Question: Math has come on my way again and has defeated me. I need your help to regroup and attack again.

I've got a surfaceview and a circle as a bitmap. I need to rotate the bitmap as the user moves the finger around the circle edge. The faster the user slides, the more I need to rotate the image. Seems simple but not really easy to implement.
I need to calculate the angle on which to rotate the image on onDraw event. From what I've thought so far I need two things:
- the angle between new touched point and the old one. I've done a simple function that takes care of this:
'''
private int getAngleBetweenTwoTouchedPoints(double oldX, double oldY, double newX, double newY)
{
return (int) Math.abs(Math.atan2(newY - oldY, newX - oldX));
}
'''
the angle returned by this varies from 0 to 1 and I believe it is correct. By incrementing the image rotation matrix angle by this value I get a slow rotation, basically by 1 unit. So, there is a chance to work, but not ok yet.
- so, the second thing I may need is the speed with which the user slides the finger around the screen. So basically something like this:
rotationAngle += angleBetweenTouches+speed
Speed, or velocity as I saw it named is the problem in my case, considering that I don't move only on X or Y but around the circle. I have no idea how to calculate it. I saw VelocityTracker on Android help but I don't know how it could help.
So to recap: I need to be able to rotate the image as the user moves the finger around the image border. Even simpler, when the user stops sliding, the pixel of the image that was below the finger on slide start should be the same when the slide stops.
Any help is greatly appreciated. Thank you
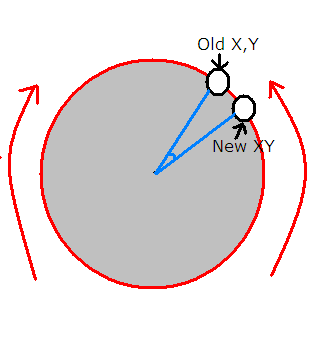
Answer: I suspect that given "Even simpler, when the user stops sliding, the pixel of the image that was below the finger on slide start should be the same when the slide stops. ", what you might be better off with is absolute rotations rather than relative ones.
Incrementing the rotation with each event may accumulate errors that lead to the bitmap not appearing to "stick" to the finger.
If you just keep track of the initial event and the last event, then always transform from the initial view to that appropriate for the last event your code will be simpler (avoiding speed), and behave better.